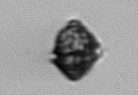
Label: Kryptoperidinium_triquetrum